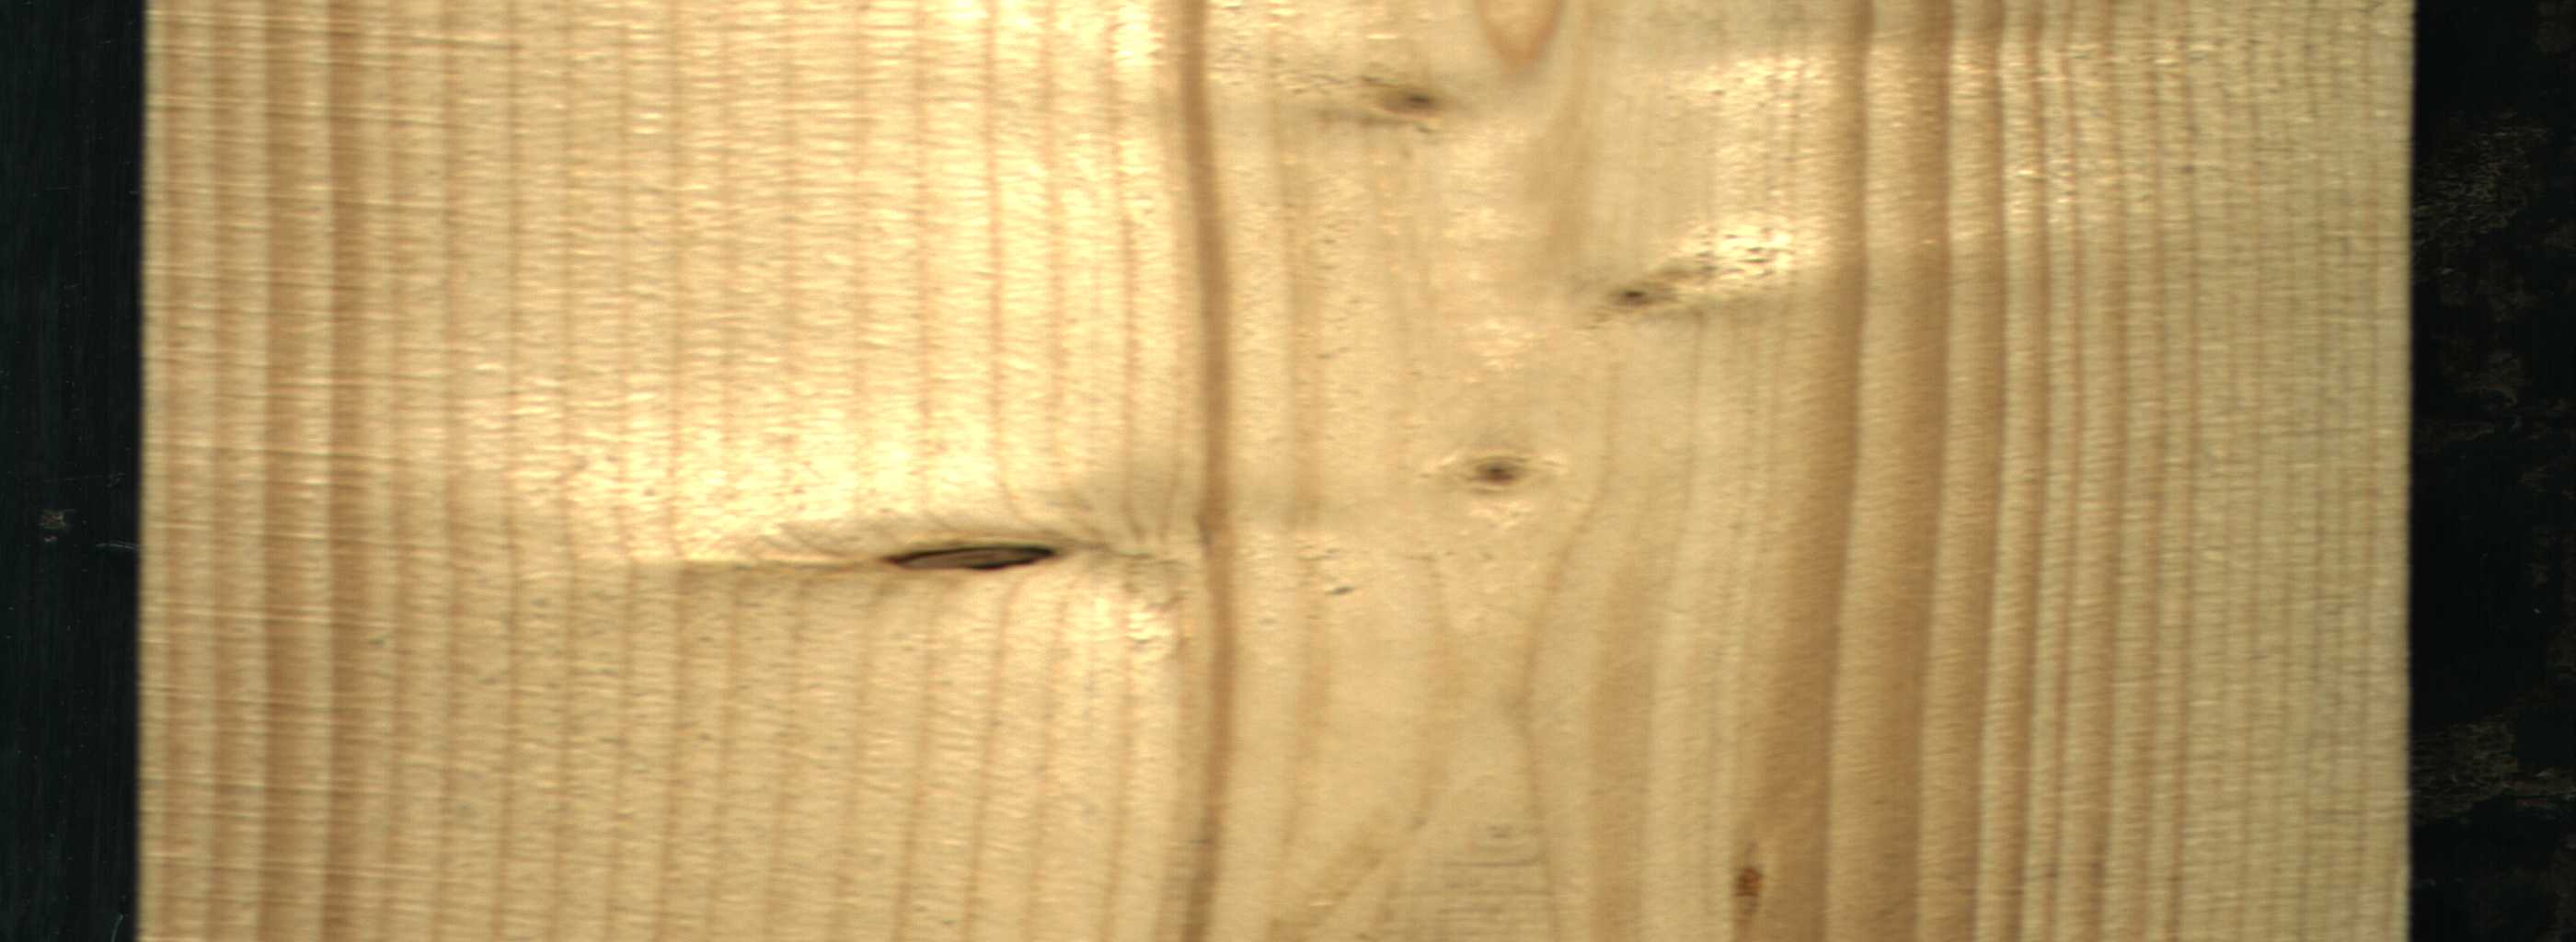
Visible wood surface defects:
resin
Dead_Knot
Live_Knot
Live_Knot
Live_Knot